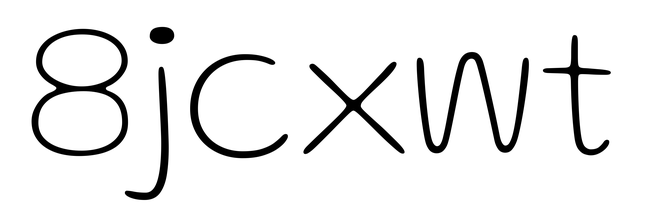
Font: Gluten_Thin